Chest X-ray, AP view. Patient: 18 years old, sex F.
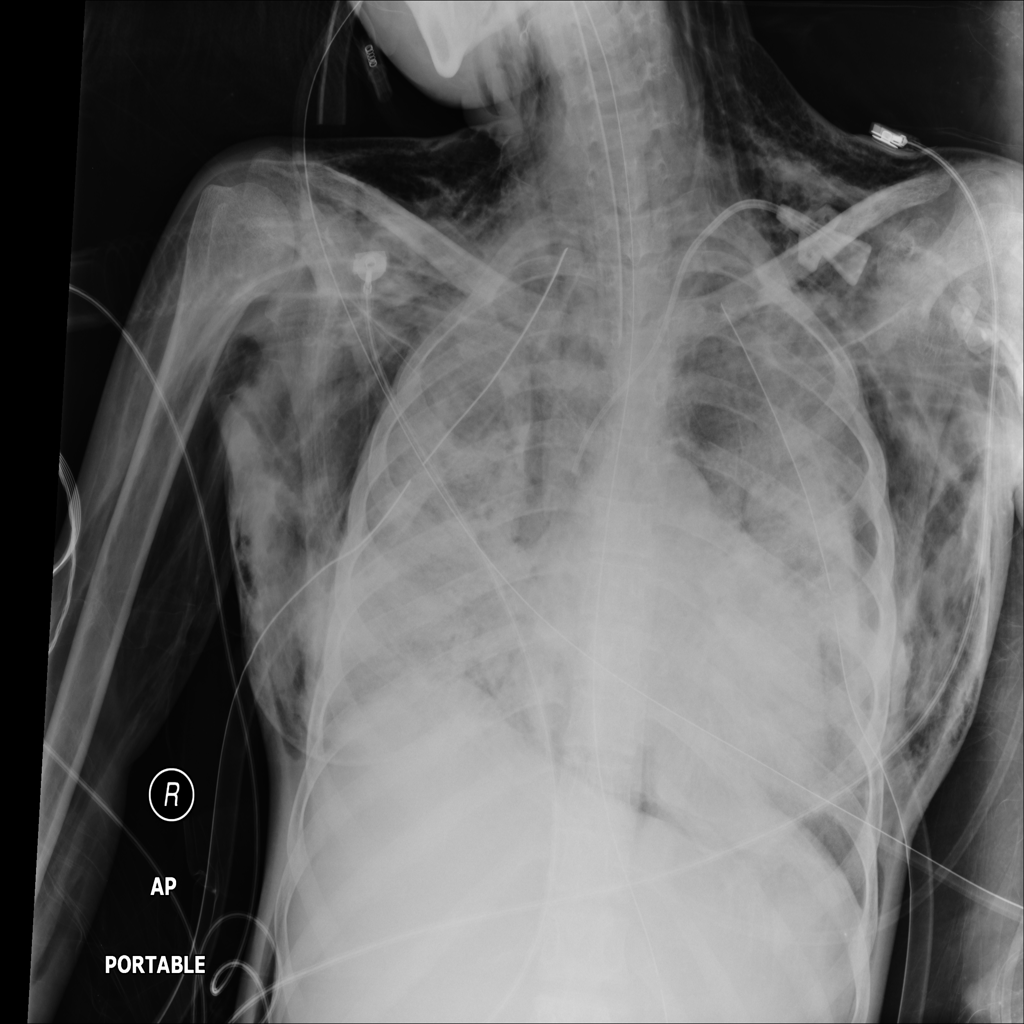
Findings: Emphysema, Pneumothorax